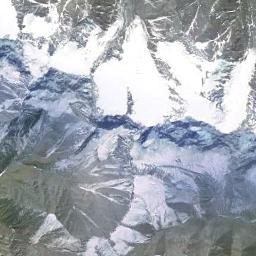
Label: snowberg